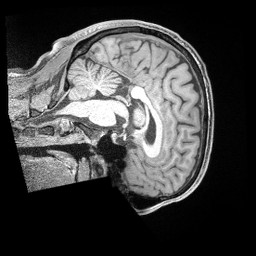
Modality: T1w
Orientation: sagittal
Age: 41
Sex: male
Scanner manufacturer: siemens
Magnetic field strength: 3 T
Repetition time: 2 s
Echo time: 0.00211 s